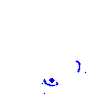
Particle: electron